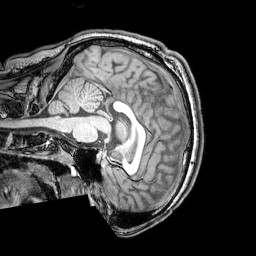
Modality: T1w
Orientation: sagittal
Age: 22
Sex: male
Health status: healthy
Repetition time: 0.081 s
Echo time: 0.037 s